Field crop: maize
Growth stage: 2
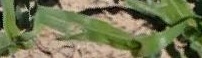
Species: maize